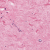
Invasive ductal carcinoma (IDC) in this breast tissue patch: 0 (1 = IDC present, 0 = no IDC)